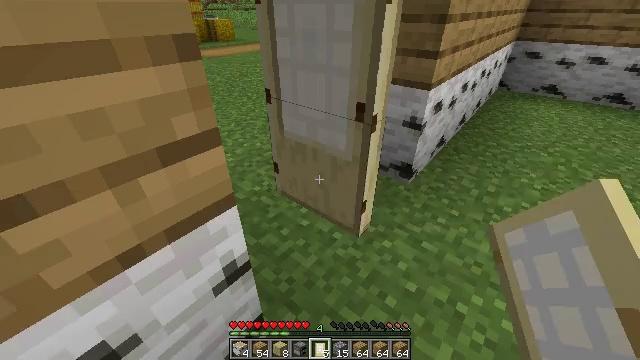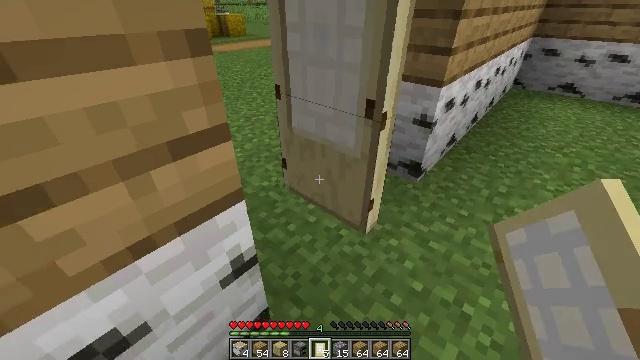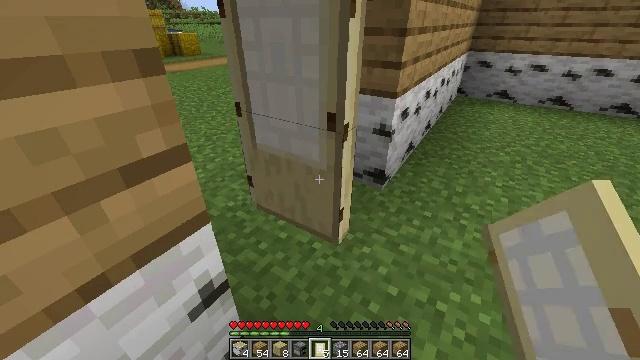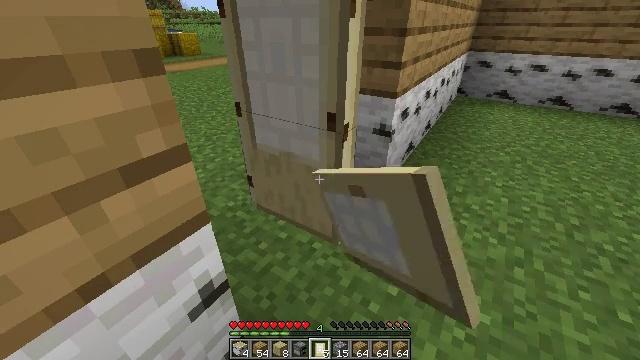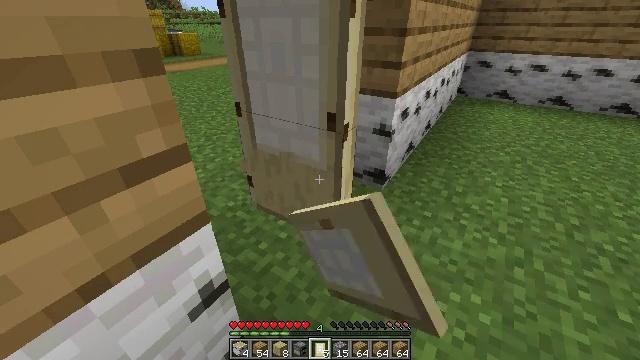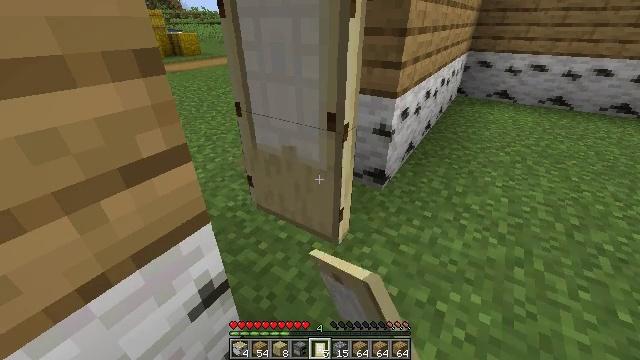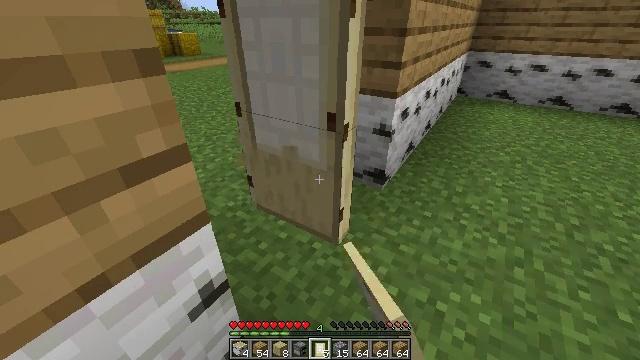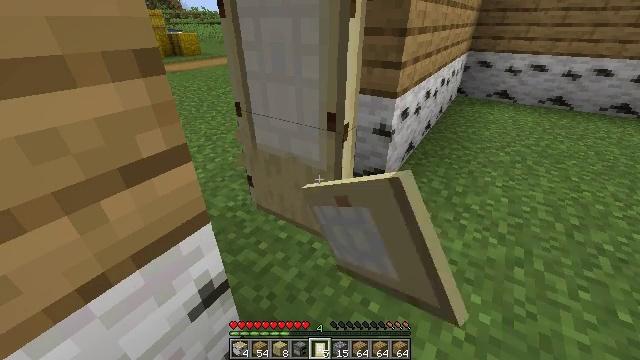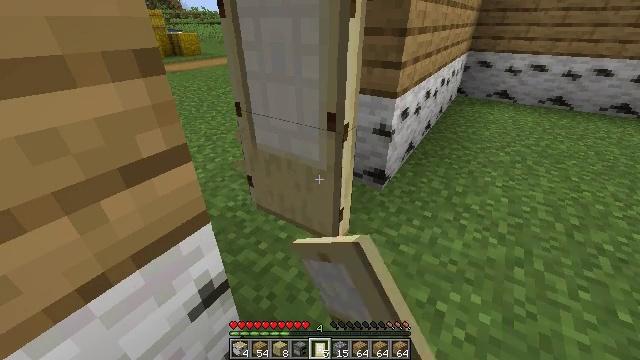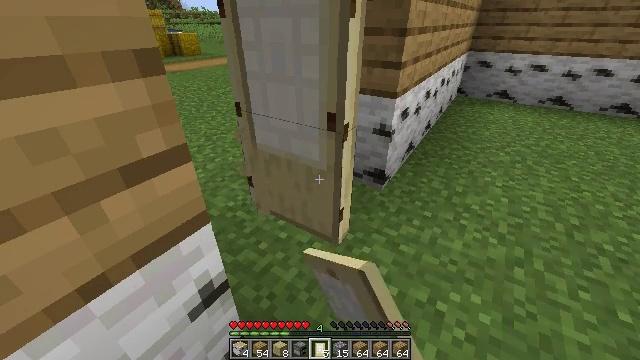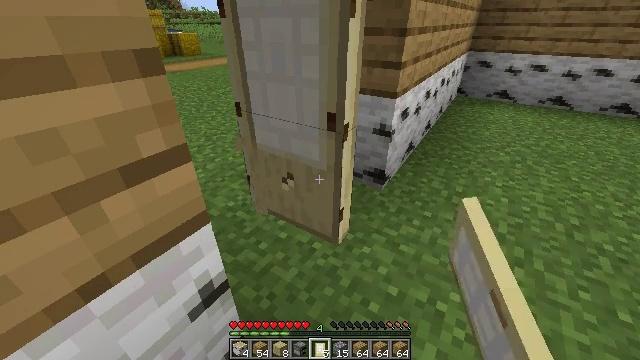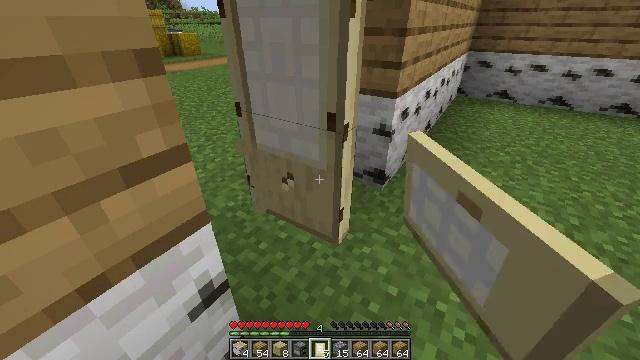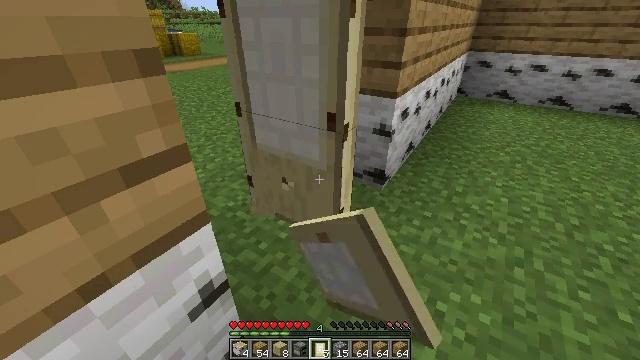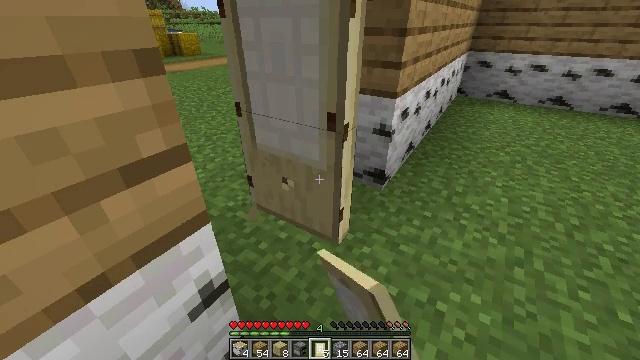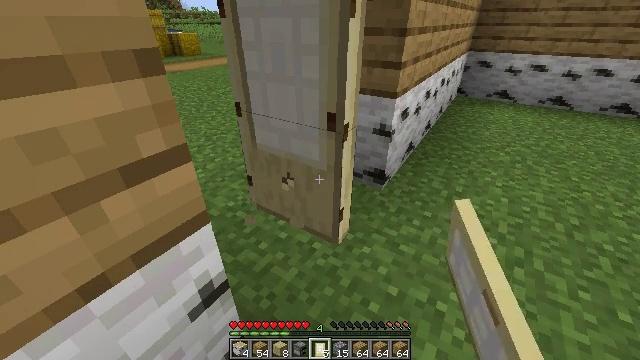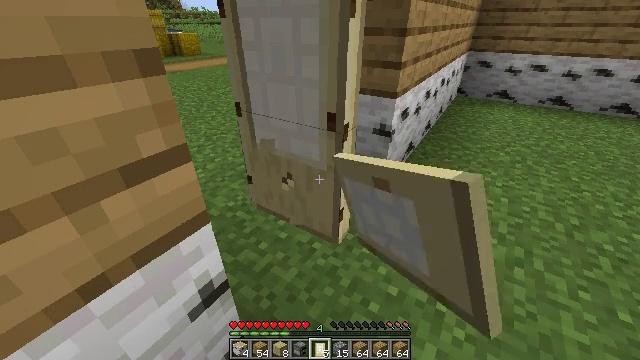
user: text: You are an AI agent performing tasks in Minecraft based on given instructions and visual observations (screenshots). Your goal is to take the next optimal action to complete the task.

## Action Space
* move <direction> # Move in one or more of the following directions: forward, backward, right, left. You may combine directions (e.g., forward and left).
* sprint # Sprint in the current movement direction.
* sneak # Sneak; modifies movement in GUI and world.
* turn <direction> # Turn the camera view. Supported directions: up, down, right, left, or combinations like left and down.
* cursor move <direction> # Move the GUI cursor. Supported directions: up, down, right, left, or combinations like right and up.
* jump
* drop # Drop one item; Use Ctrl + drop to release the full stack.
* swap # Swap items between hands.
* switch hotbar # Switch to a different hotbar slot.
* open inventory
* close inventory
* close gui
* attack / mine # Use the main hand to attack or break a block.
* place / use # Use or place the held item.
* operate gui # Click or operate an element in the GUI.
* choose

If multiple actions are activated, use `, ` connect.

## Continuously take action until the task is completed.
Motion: motion action
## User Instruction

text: Break the birch door to remove it.
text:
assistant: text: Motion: no_op
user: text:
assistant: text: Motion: turn right and up, attack / mine
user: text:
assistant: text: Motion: attack / mine
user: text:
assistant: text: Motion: attack / mine
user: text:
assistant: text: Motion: attack / mine
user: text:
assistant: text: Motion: attack / mine
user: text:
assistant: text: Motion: attack / mine
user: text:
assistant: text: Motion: attack / mine
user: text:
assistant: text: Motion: attack / mine
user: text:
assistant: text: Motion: attack / mine
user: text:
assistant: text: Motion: attack / mine
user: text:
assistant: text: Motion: attack / mine
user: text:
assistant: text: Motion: attack / mine
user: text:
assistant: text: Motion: attack / mine
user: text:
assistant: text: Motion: attack / mine
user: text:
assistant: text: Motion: attack / mine
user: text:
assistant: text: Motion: attack / mine
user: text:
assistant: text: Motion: attack / mine
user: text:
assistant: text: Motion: attack / mine
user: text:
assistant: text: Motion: attack / mine
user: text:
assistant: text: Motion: attack / mine
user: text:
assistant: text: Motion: attack / mine
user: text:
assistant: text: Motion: attack / mine
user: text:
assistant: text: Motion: attack / mine
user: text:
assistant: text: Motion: attack / mine
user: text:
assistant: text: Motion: attack / mine
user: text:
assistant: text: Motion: attack / mine
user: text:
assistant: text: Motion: attack / mine
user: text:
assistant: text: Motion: attack / mine
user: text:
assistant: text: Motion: attack / mine